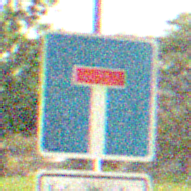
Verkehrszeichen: Sackgasse
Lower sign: HinweisGeaenderteVorfahrtVerkehrsfuehrungVerkehrsregelung3
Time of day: Night
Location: Outdoor (Nature)
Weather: Clear
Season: NotSpecified
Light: Natural